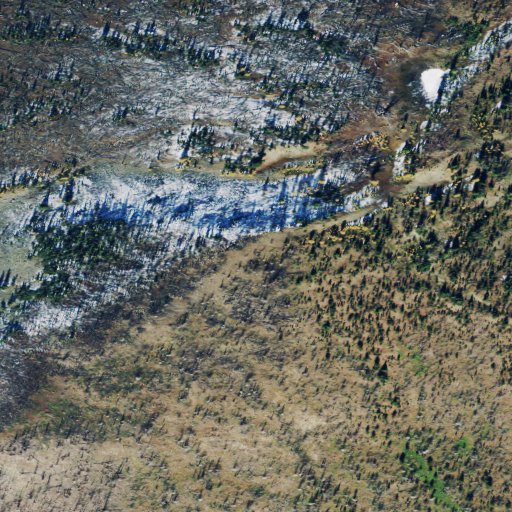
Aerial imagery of mountain in Montana named Tour Mountain containing grassland, evergreen forest, and shrub